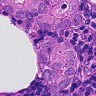
Metastatic tissue present: yes